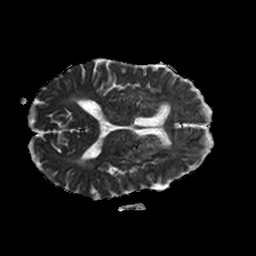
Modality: ADC
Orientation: axial
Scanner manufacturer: philips
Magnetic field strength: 1.5 T
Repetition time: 3.393 s
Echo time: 0.06922 s